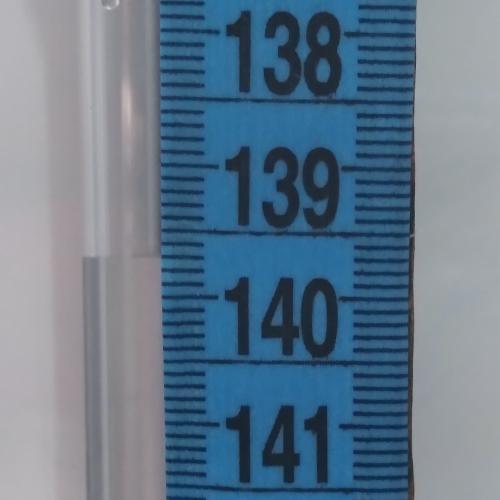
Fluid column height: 139.7 cm